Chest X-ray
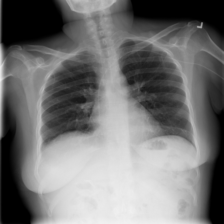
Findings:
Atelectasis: negative
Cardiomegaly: negative
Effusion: negative
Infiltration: negative
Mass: negative
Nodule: negative
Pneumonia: negative
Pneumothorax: negative
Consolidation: negative
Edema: negative
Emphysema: negative
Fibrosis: negative
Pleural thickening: negative
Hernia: negative